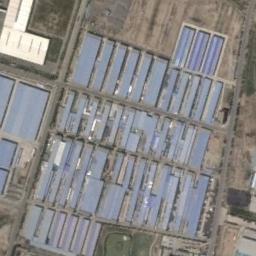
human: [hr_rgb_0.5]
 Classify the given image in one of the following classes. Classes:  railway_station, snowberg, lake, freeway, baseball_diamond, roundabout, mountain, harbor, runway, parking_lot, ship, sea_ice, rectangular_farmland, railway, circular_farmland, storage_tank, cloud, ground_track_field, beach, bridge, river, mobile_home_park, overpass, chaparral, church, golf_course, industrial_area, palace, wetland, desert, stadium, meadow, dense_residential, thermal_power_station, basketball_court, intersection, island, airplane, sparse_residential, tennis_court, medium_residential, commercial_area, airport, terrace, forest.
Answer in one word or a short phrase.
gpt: industrial_area